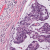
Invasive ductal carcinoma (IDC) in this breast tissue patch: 1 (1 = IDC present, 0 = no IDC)